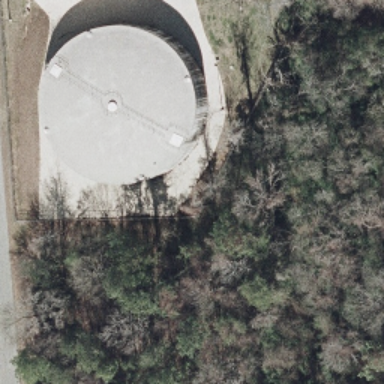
A white storage tank is on the ground .